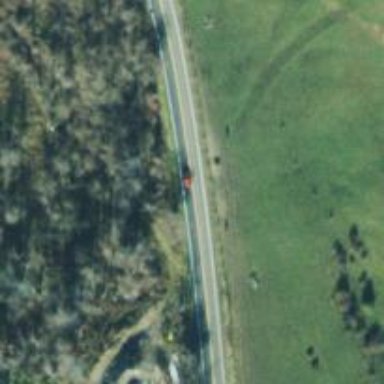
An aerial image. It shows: Secondary road.